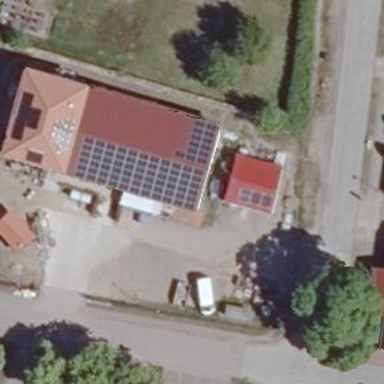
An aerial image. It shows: Agrarian shop.